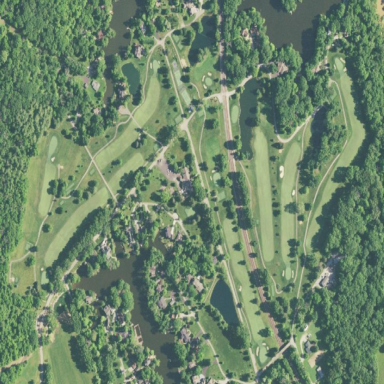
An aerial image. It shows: Golf course surrounded by greenery.